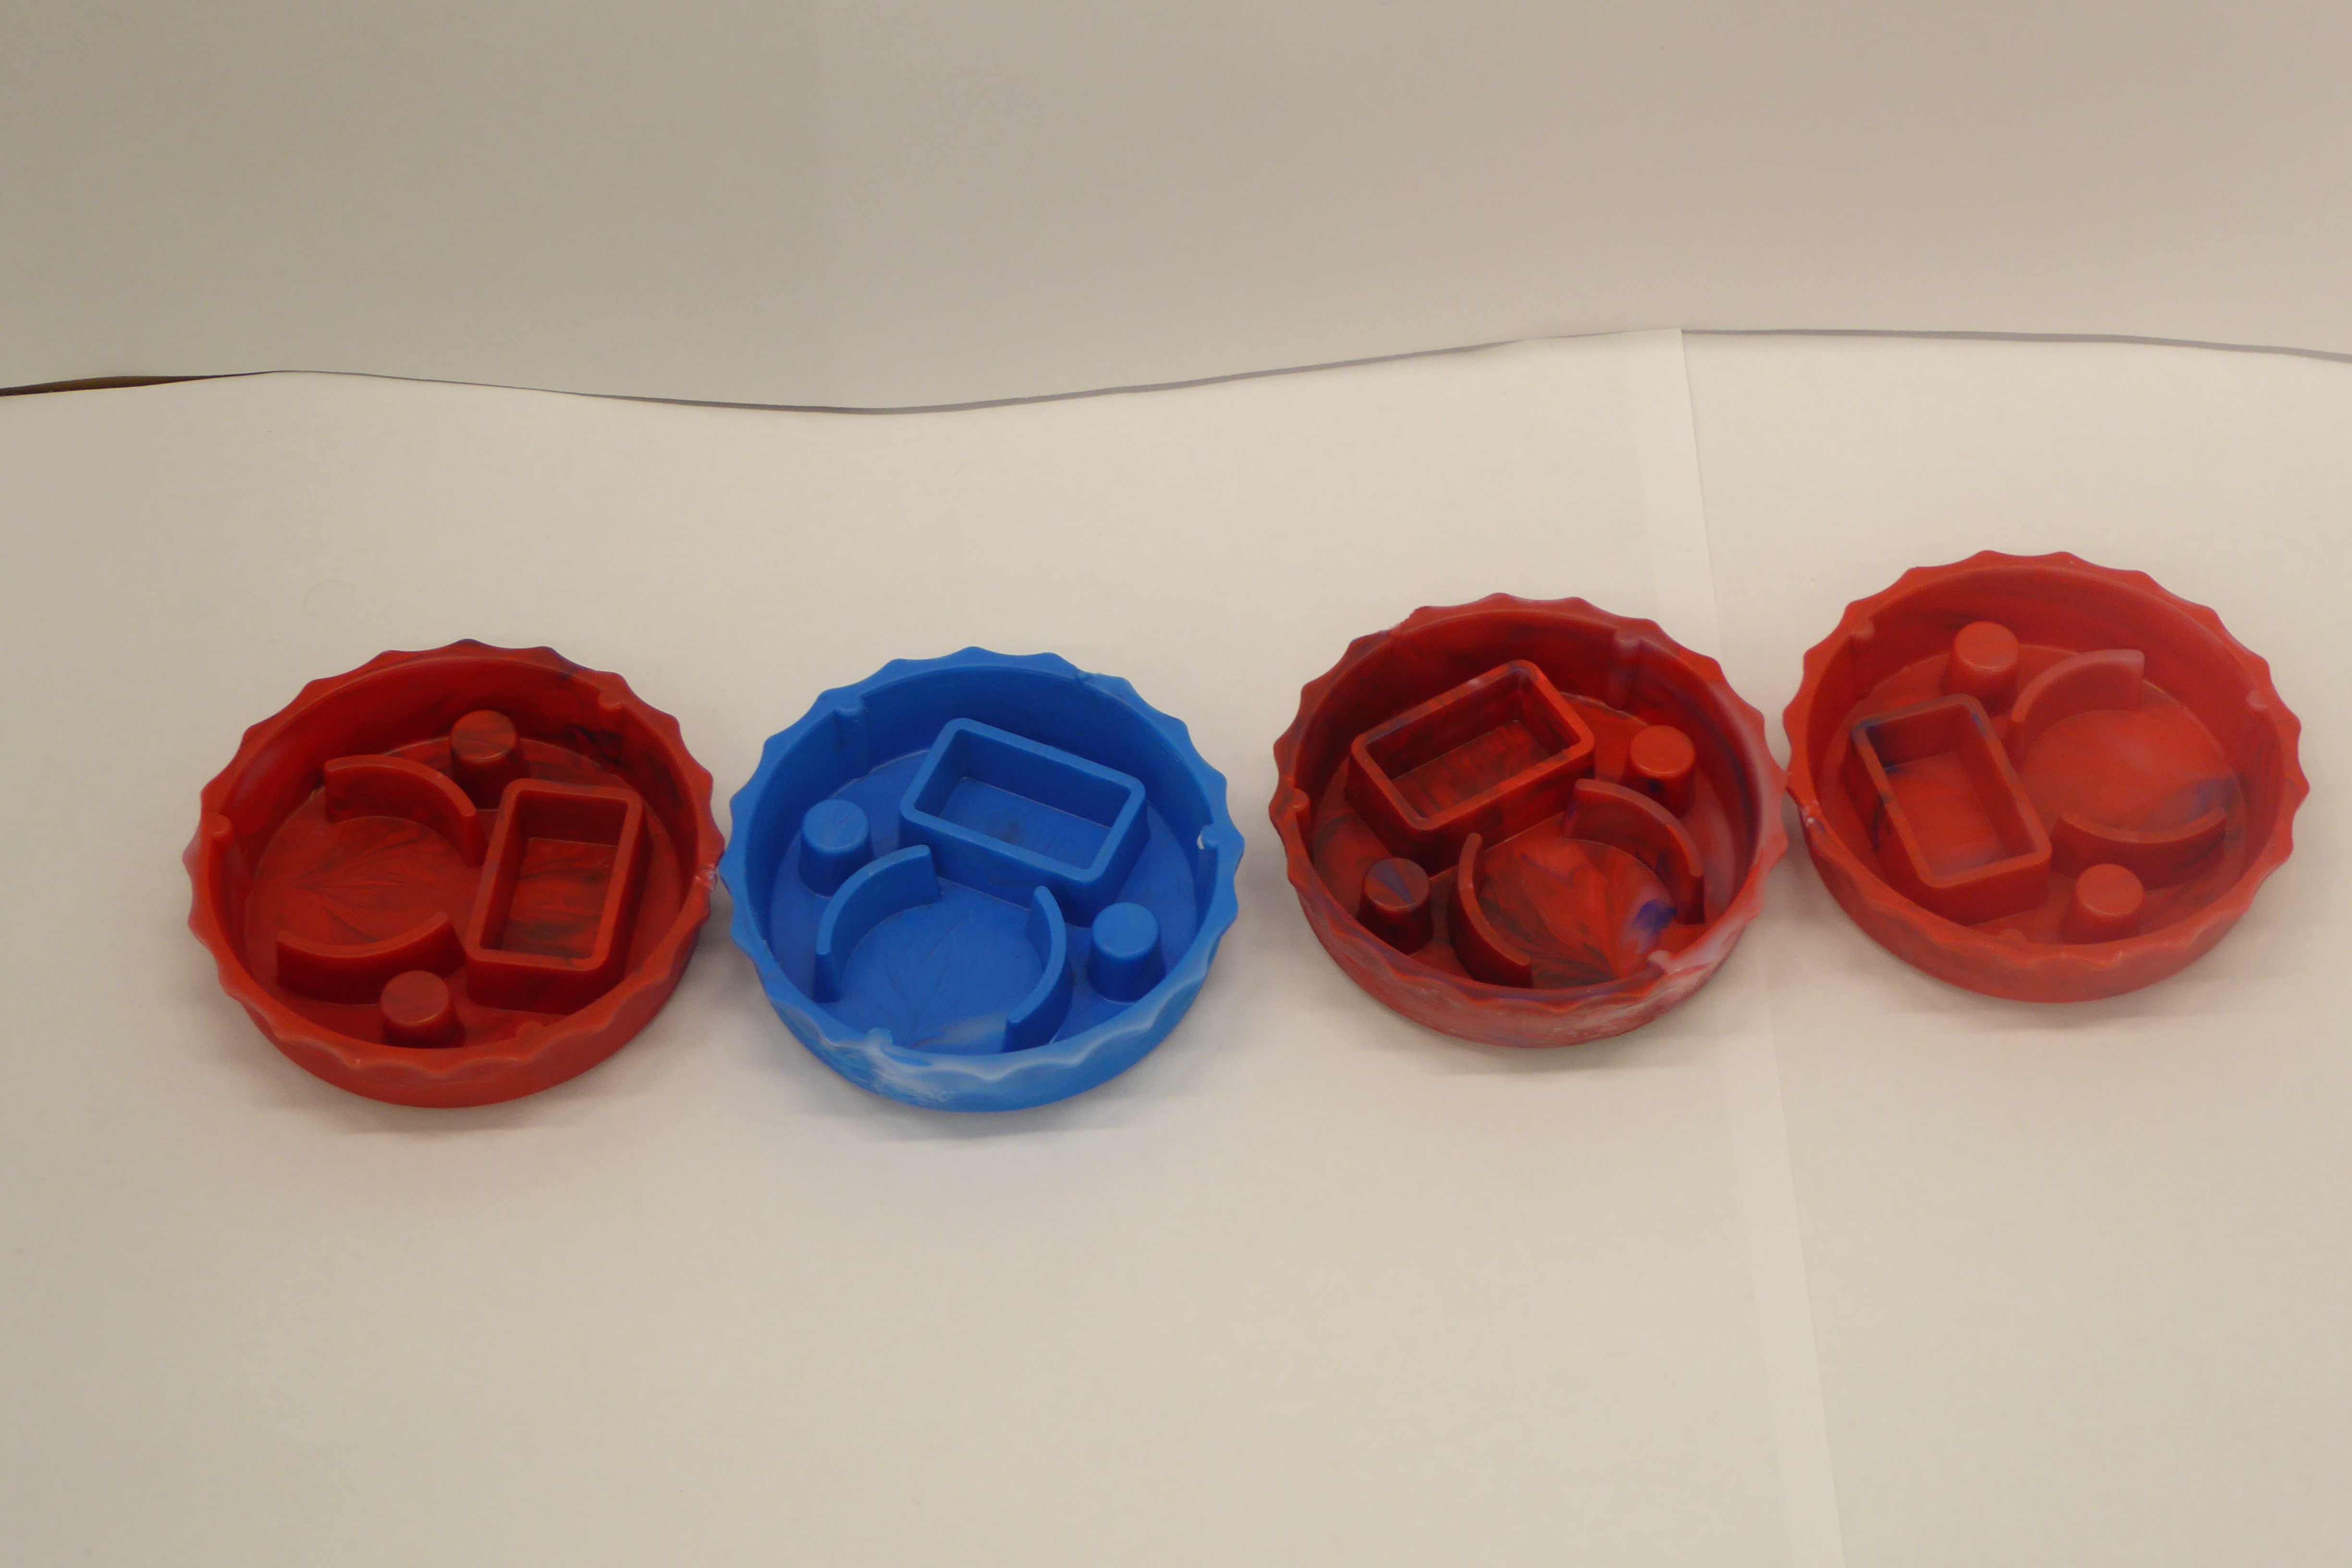
Label: Bottle Opener - Cover